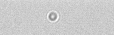
Label: camera_spot